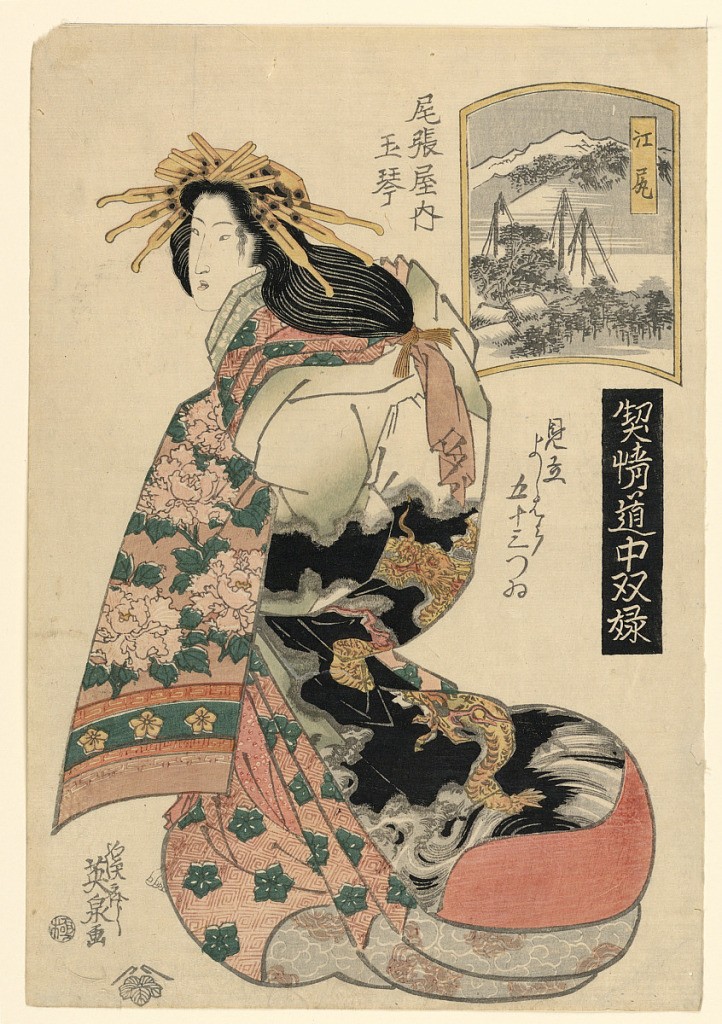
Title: Eijiri, from the series, "The Highest Ranking Geisha's Journey"
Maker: Keisei Eisen, Japanese, 1790 – 1848
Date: ca. 1830
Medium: Woodblock print in colored ink on paper
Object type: Print
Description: Covered from head to toe is this well-dressed geisha facing away from the viewer. Combs fill her hair, which signals her high ranked status. Each of her kimono layers is decorated with various floral motifs. The pink and green variations contrasts with the dragon motif highlighting her back. Above her is a window into a cold winter scene. The city and mountain peaks are covered with snow. Circumventing the figure contains various groupings of calligraphy.